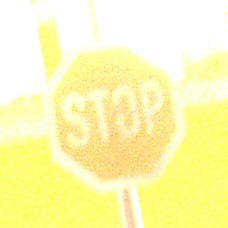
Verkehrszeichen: Stop
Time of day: Night
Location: Outdoor (Suburban)
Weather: PartlyCloudy
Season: NotSpecified
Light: Artificial